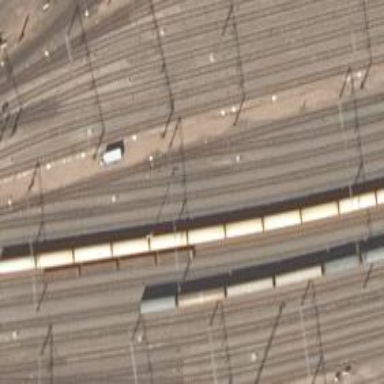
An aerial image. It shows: Rail yard with electrified contact lines for the trains.